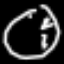
Label: clock